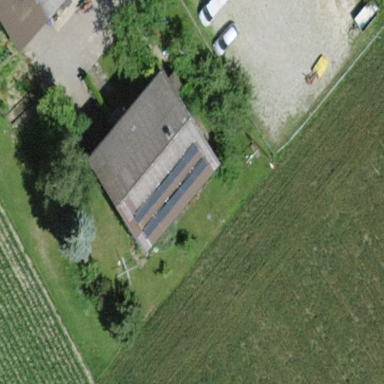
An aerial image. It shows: Simple and straightforward house.